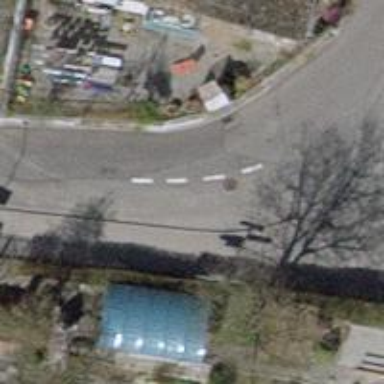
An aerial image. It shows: Residential road with asphalt surface. The right sidewalk also has asphalt surface.